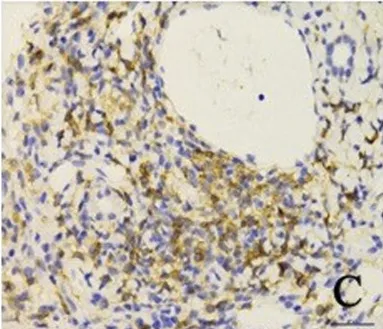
Enrichment of CD4.
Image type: pathology (immunostaining)